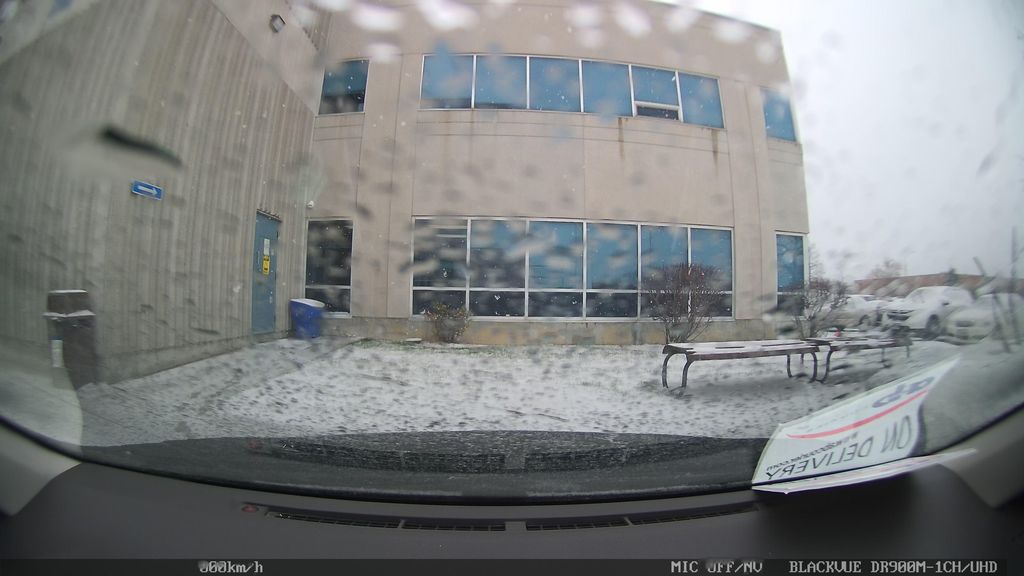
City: toronto